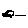
Label: car